Question: What is the reading of the measurement in the image?
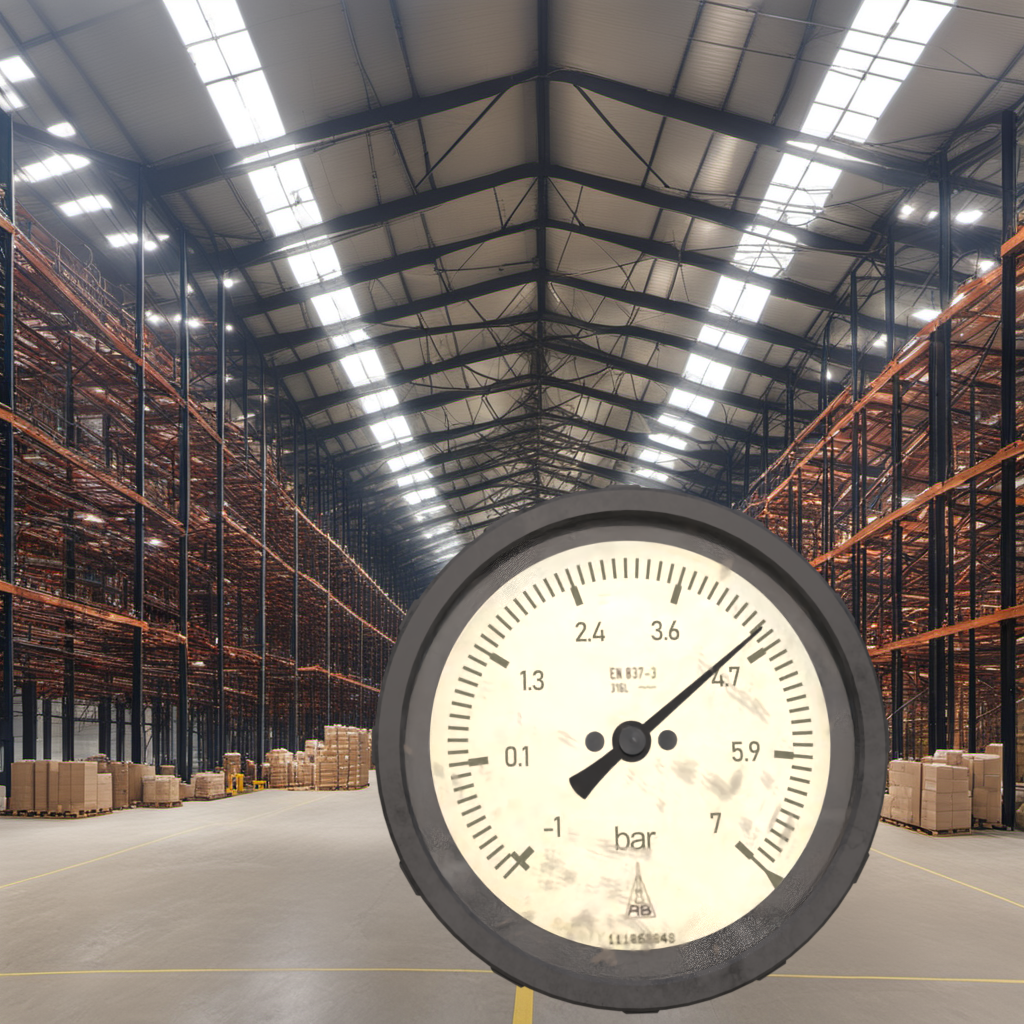
Answer: The result is 4.51
Question: What is the reading range of the measurement in the image?
Answer: The range is from -1 to 7
Question: What is the minimum and maximum value range of the measurement in the image?
Answer: The minimum value is -1 and the maximum value is 7